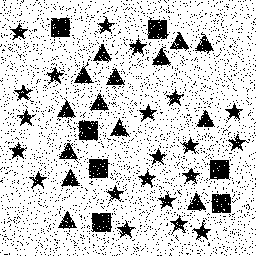
Squares: 7
Triangles: 14
Stars: 21
Total shapes: 42